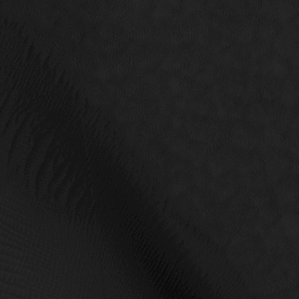
Label: non_frost